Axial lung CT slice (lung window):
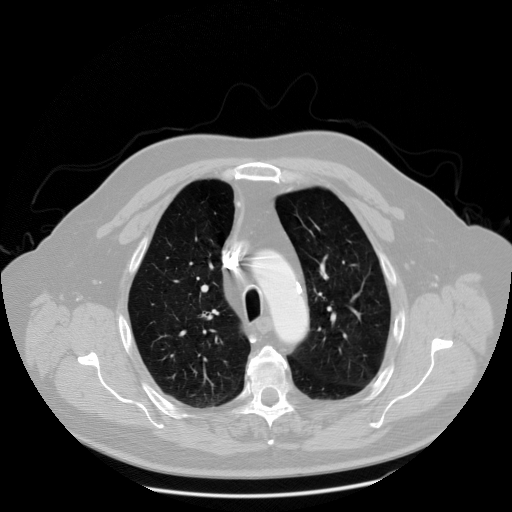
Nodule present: no